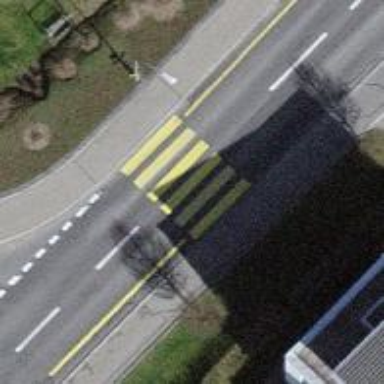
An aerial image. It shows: Footway with zebra crossing.